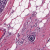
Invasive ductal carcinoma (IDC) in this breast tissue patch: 0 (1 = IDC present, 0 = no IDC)